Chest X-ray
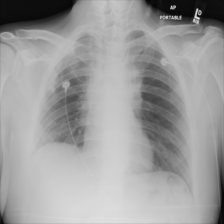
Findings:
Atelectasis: negative
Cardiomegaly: negative
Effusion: negative
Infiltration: negative
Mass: negative
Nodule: negative
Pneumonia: negative
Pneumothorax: negative
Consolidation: negative
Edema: negative
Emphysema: negative
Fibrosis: negative
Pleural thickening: negative
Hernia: negative